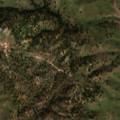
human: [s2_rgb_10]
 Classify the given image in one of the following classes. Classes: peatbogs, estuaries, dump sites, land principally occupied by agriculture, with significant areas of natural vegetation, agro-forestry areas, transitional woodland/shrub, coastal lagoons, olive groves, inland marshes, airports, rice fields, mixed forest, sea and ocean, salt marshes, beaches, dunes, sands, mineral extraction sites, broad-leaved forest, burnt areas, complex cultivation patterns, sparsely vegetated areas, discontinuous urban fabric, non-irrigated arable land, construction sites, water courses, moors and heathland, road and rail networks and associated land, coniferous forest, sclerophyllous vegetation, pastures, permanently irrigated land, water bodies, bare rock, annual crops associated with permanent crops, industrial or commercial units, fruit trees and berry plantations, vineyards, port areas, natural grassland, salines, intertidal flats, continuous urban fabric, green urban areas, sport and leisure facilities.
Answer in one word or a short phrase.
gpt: pastures, agro-forestry areas, water bodies